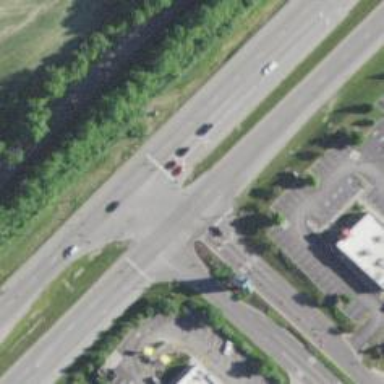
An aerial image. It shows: Asphalt trunk highway.